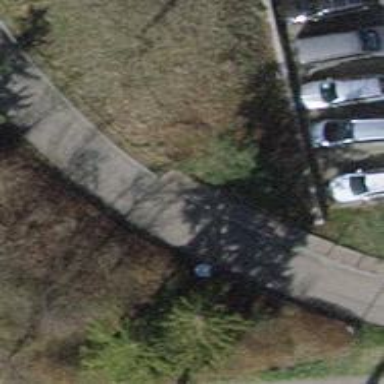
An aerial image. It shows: Parking area with grass paver surface.